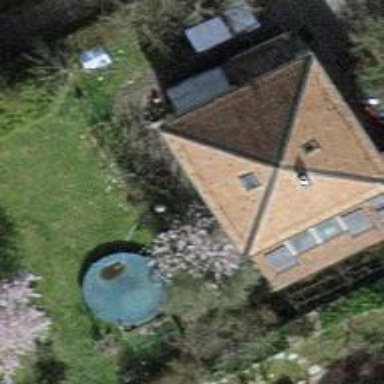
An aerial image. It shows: Garden enclosed by fence.